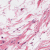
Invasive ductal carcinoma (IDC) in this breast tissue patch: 0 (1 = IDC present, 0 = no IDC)